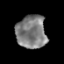
Tissue: prostate
Cell type: T cells
Senescence score: 0.3425
Nuclear area (px): 974
Mean DAPI intensity: 126.916